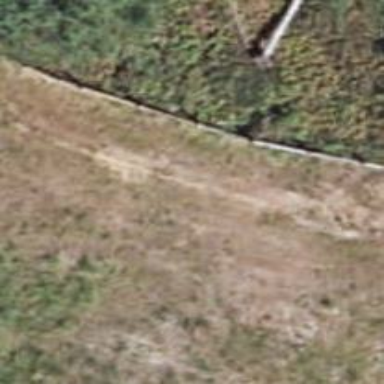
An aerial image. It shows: Dirt track road.